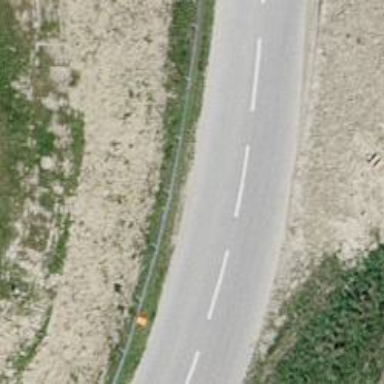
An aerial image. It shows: Tertiary road.